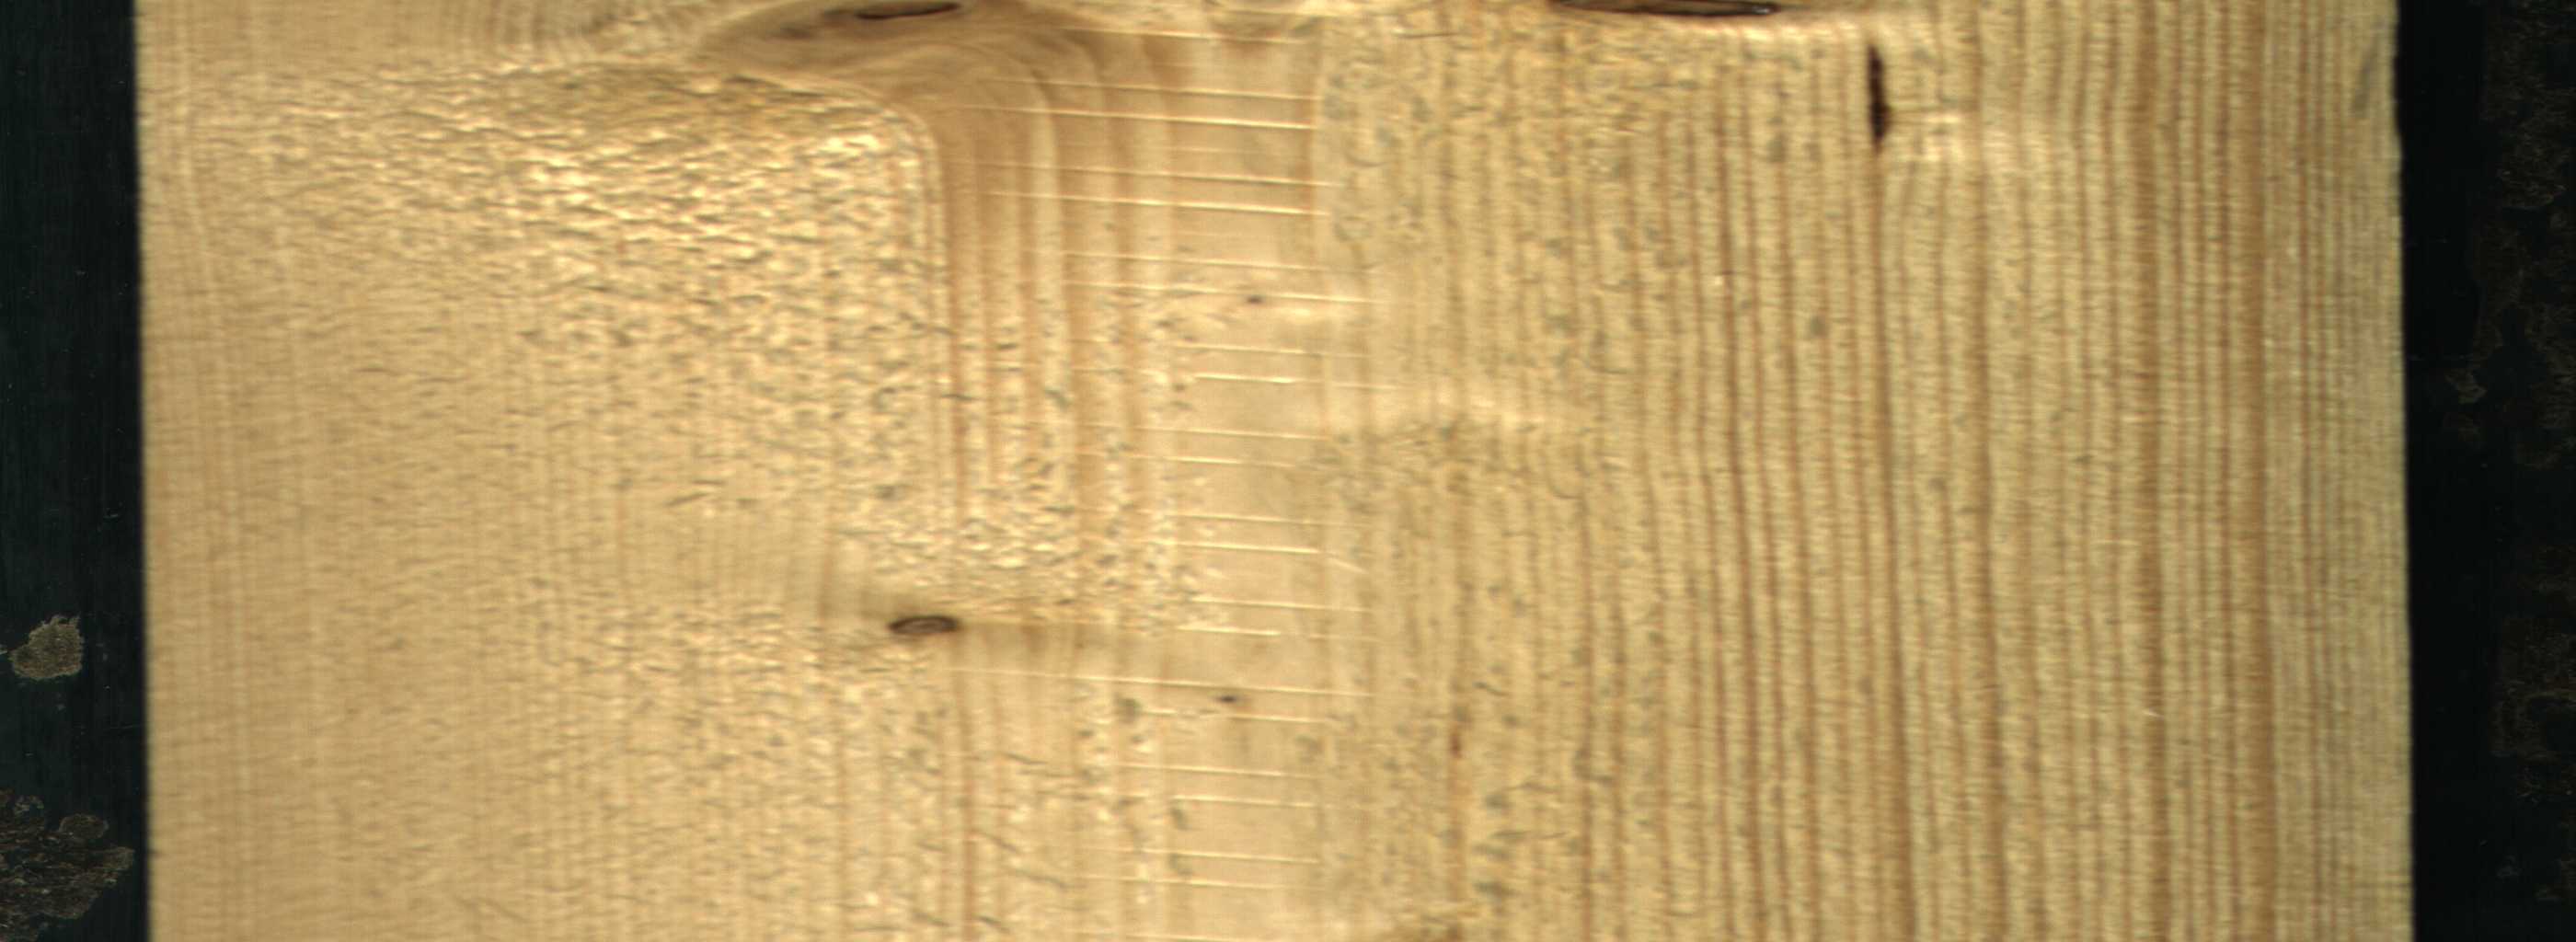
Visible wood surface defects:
resin
Dead_Knot
Live_Knot
Live_Knot